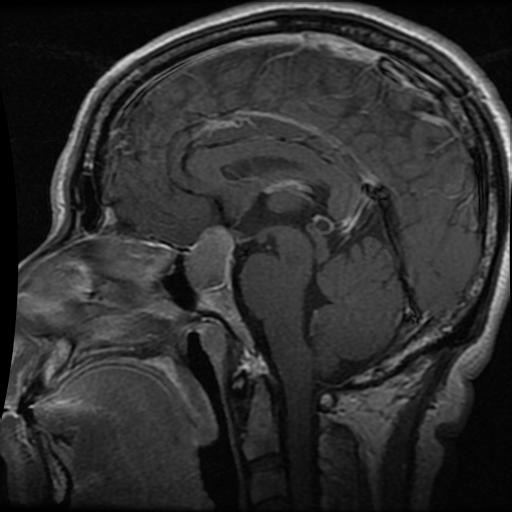
Label: pituitary